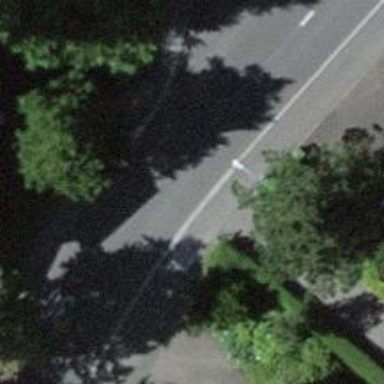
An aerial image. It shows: Raised kerb.